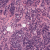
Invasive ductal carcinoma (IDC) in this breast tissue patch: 1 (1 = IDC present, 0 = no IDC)